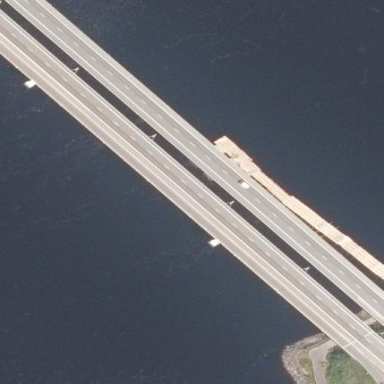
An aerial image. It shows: Bridge with beam structure.